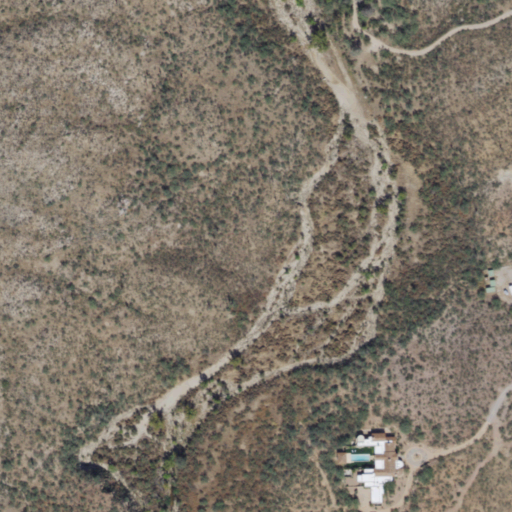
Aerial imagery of valley in Arizona named Chimenea Canyon containing shrub and open development